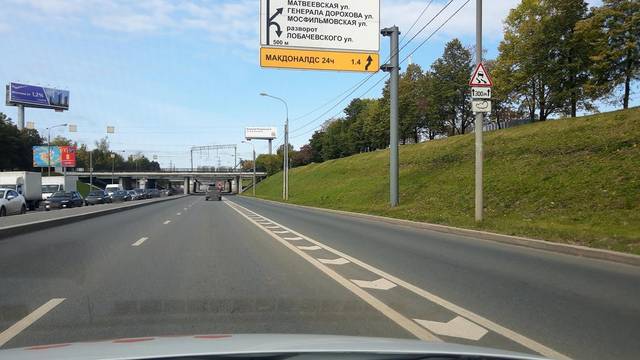
Region: Russia
Coordinates: 55.693, 37.468